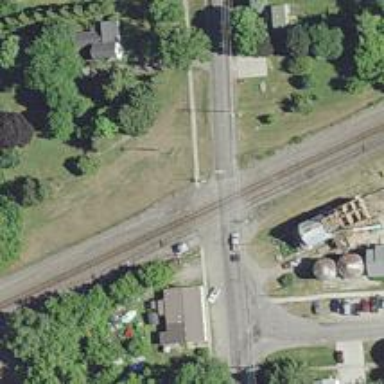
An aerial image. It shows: Railway crossing.